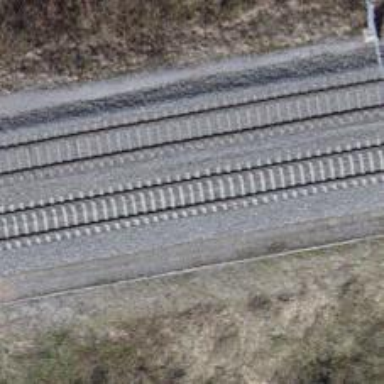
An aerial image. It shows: Single-track electrified railway with contact line.